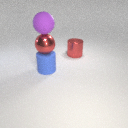
large blue rubber cylinder in front of large red metal cylinder